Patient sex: F
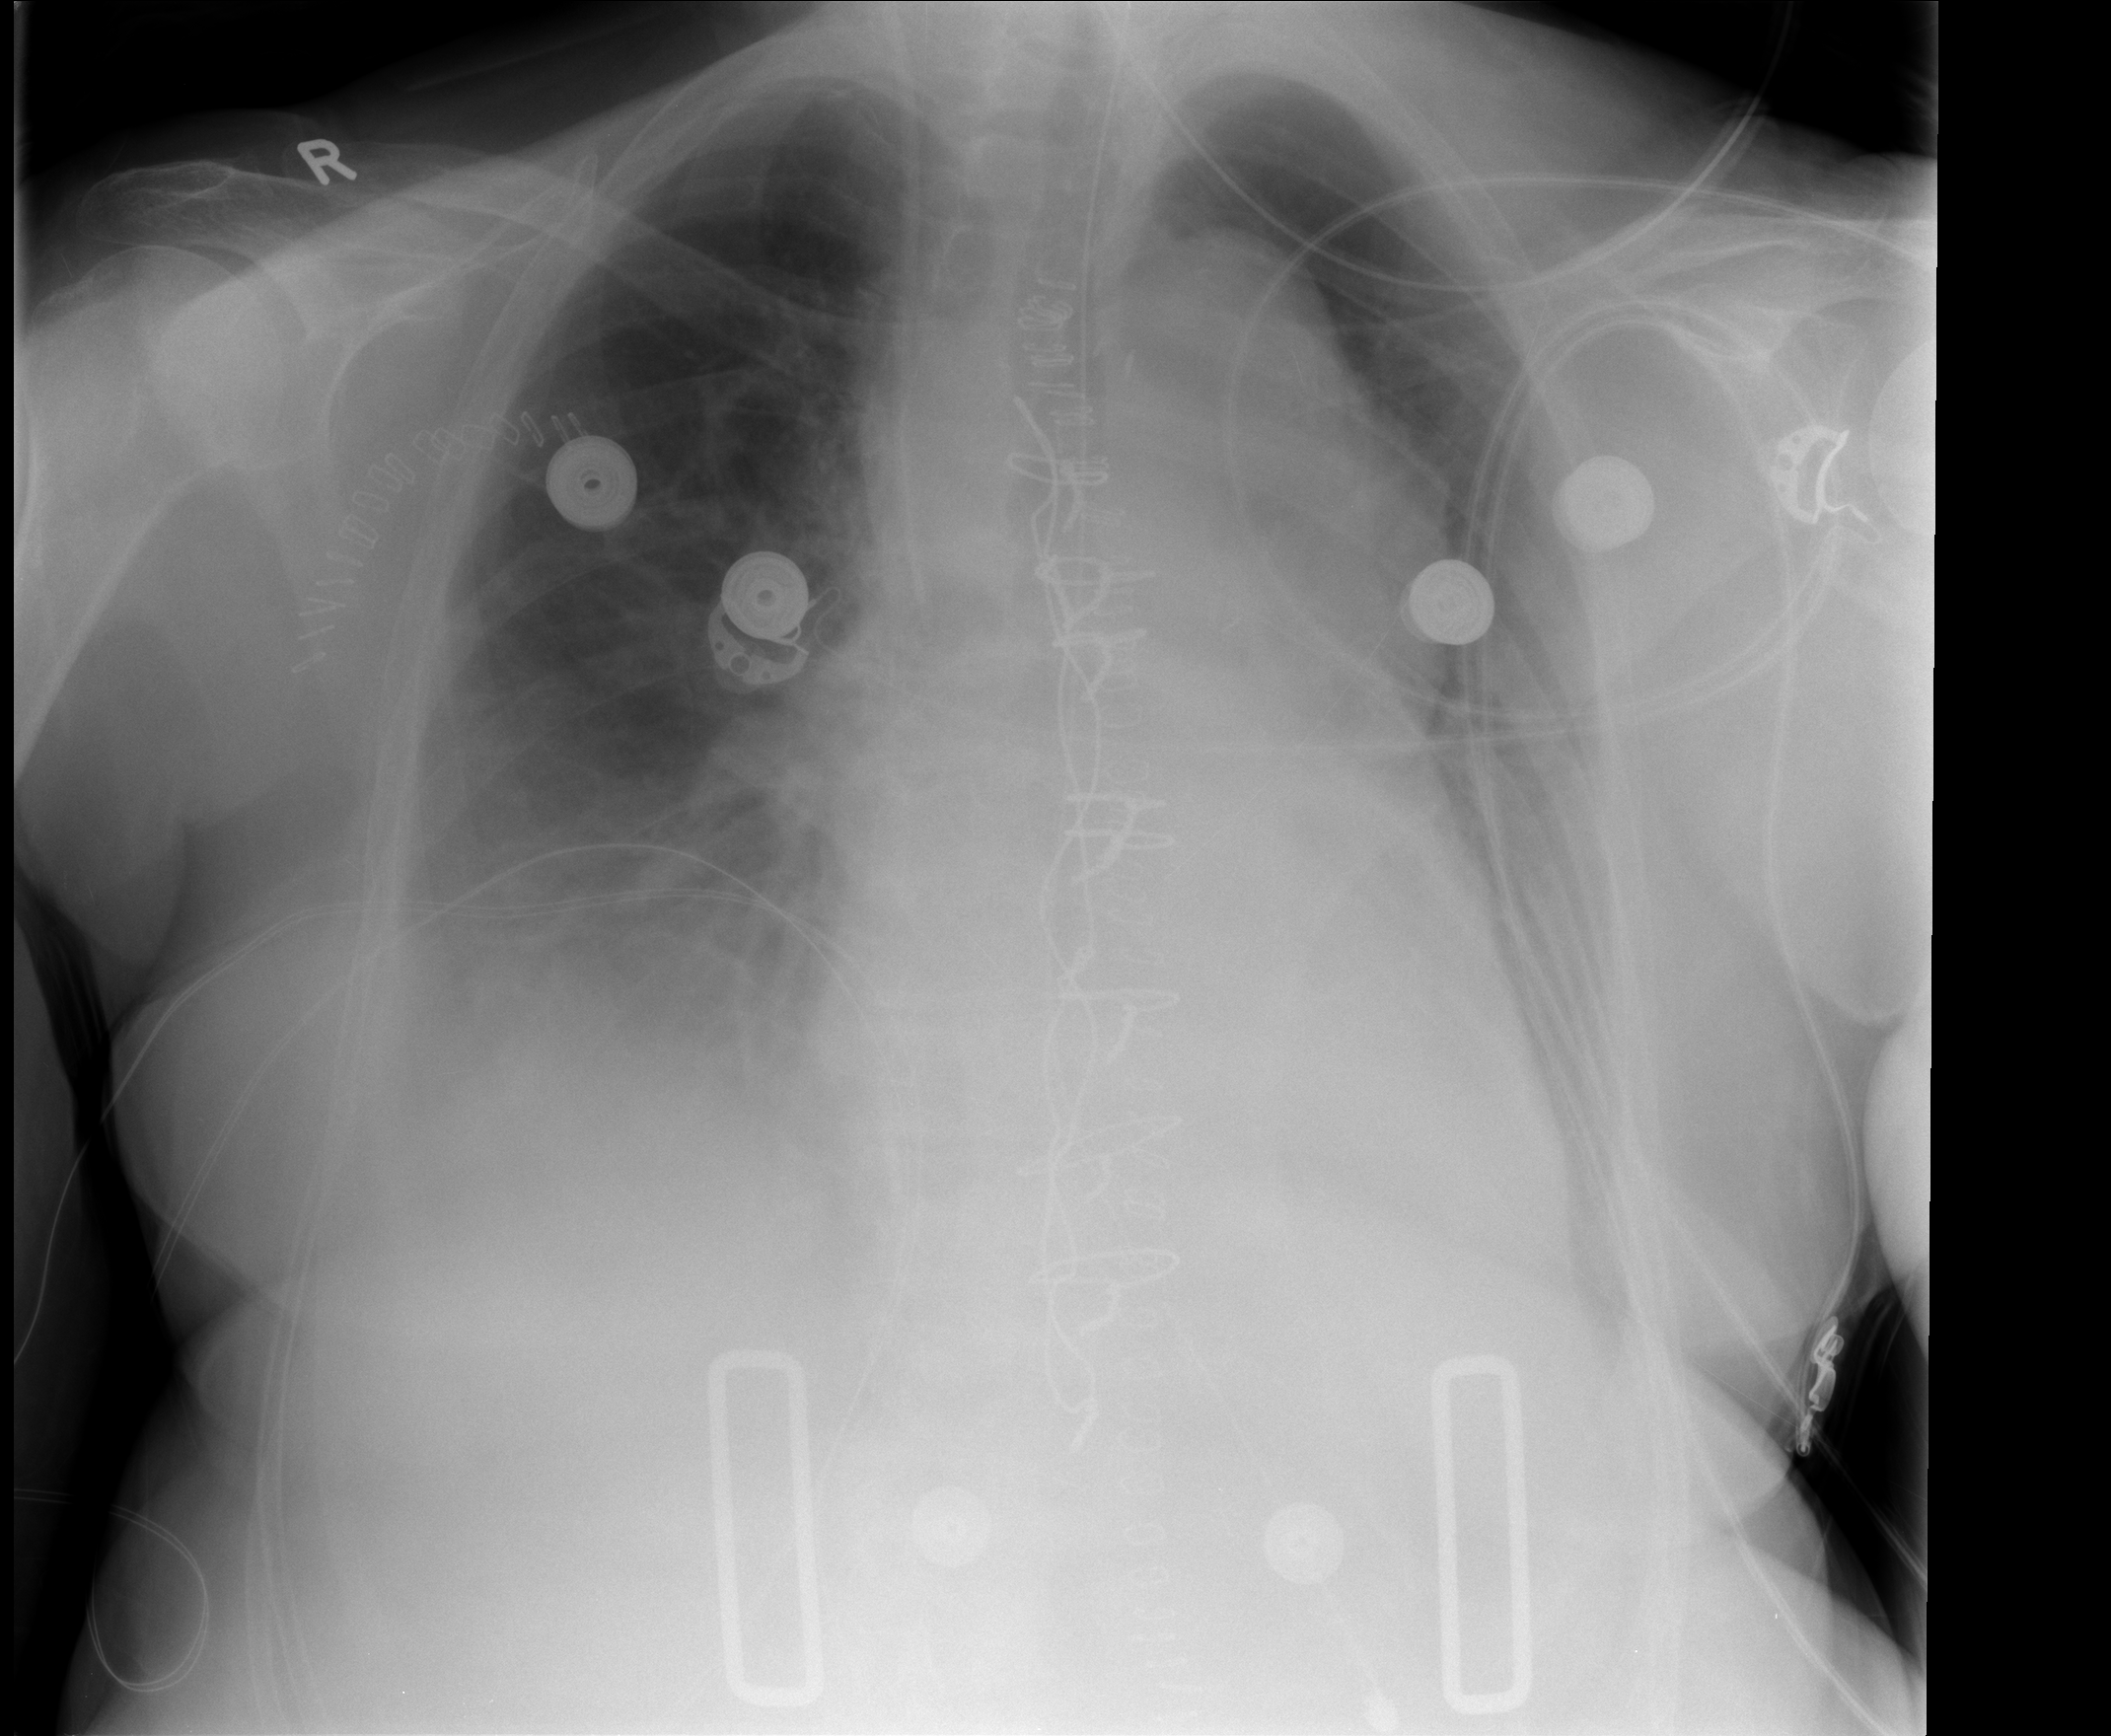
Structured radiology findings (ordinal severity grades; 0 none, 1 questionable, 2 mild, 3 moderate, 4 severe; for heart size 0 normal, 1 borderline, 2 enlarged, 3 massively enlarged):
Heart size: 2
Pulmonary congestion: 2
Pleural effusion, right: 2
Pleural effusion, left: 2
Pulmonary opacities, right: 0
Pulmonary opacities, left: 2
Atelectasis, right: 2
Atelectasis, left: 2